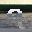
Label: 9